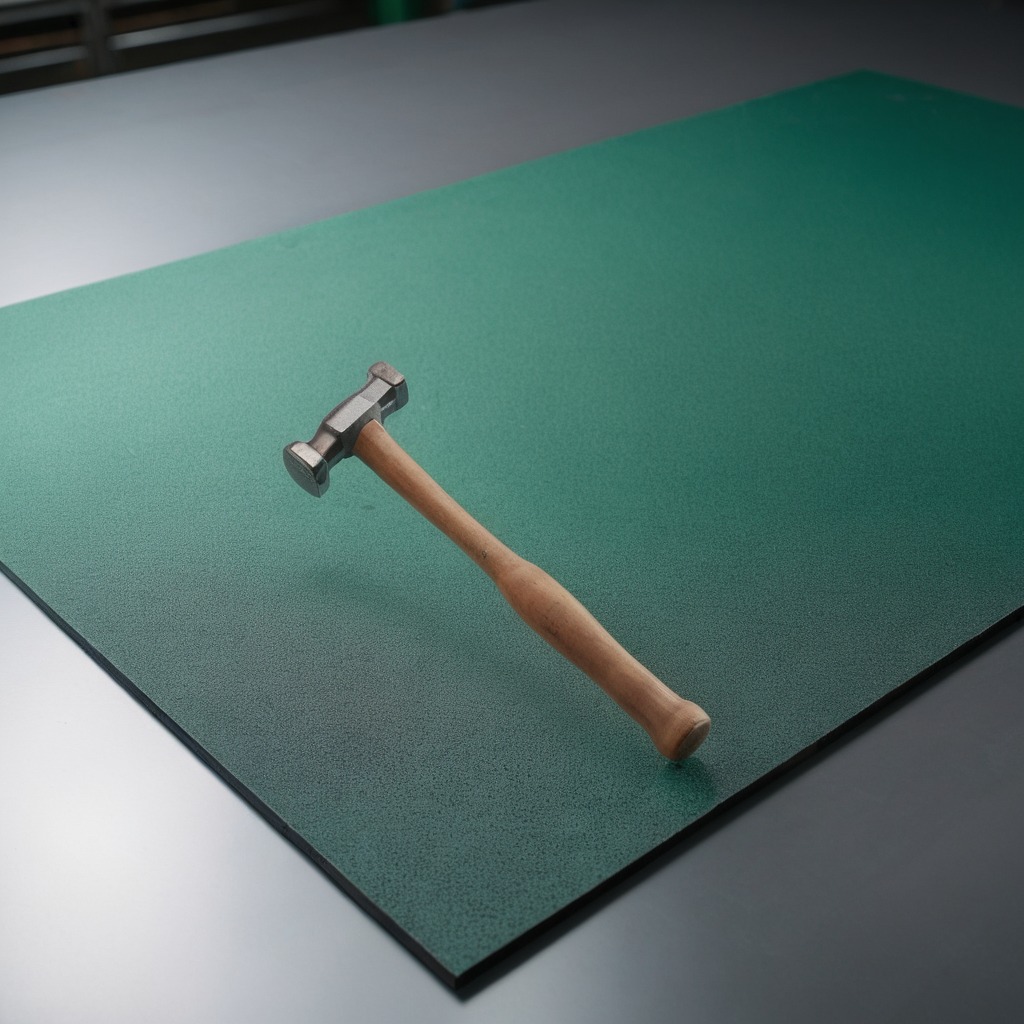
A hammer lying on a clean granite tabletop covered with a green rubber mat inside a workshop under bright overhead lighting crisp shadows high clarity worn but beneath the mat